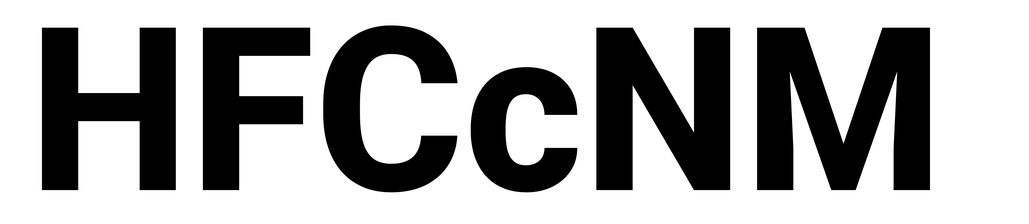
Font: Roboto_ExtraBold